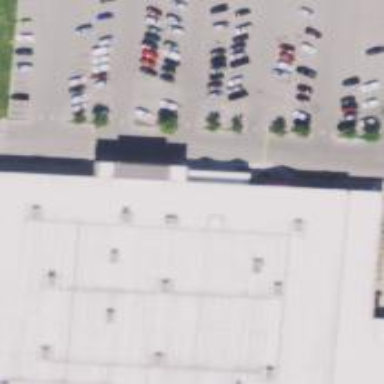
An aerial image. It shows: Building that houses clothes shop.